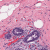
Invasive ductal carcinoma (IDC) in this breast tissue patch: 0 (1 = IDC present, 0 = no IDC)